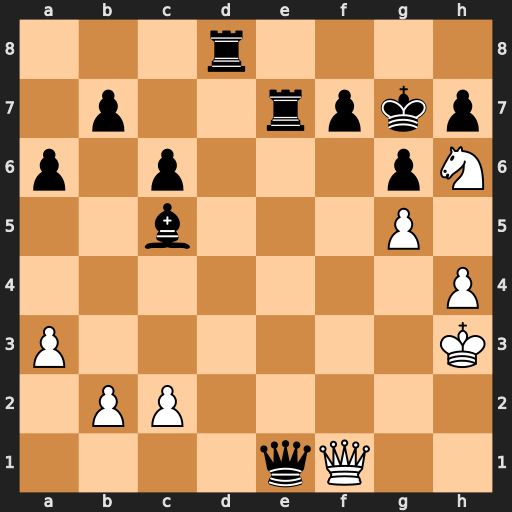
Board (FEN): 3r4/1p2rpkp/p1p3pN/2b3P1/7P/P6K/1PP5/4qQ2
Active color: w
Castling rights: -
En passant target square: -
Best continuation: Qf6+ Kf8 Qh8#